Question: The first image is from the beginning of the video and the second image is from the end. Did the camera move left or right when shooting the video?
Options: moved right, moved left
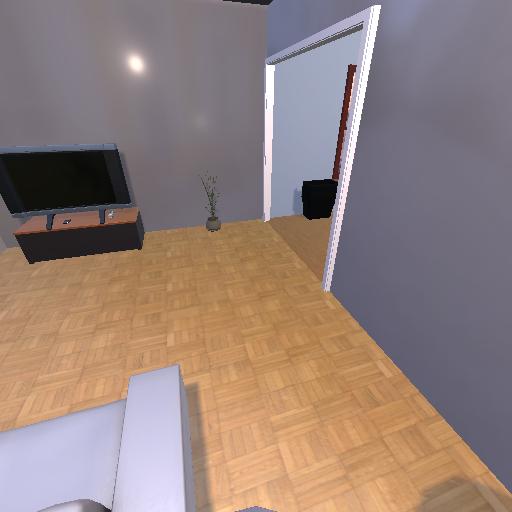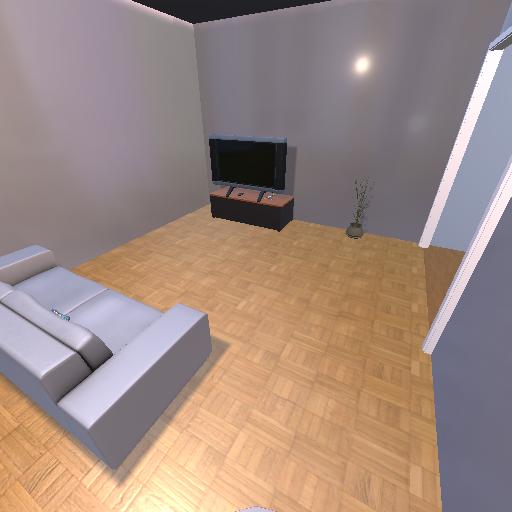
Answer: moved right